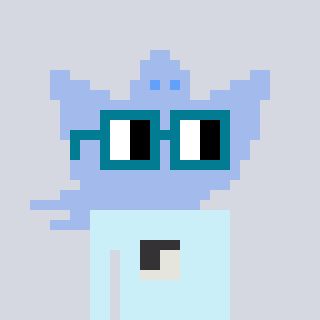
a pixel art character with square dark green glasses, a ghost-B-shaped head and a cold-colored body on a cool background